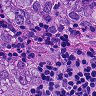
Metastatic tissue present: yes